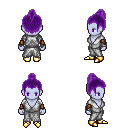
a pixel art fantasy rpg character, female body template, dark elf, purple skin, white robe, gold greaves, purple short topknot hairstyle, cloth bracers, gold boots, four views (front, back, left, right), 2x2 character sprite sheet, small pixel art, hard edges, no anti-aliasing